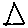
Label: triangle